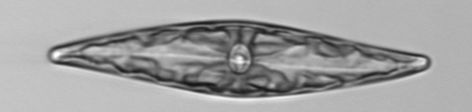
Label: Pleurosigma